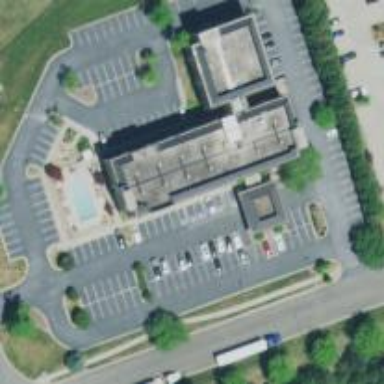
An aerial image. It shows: Hotel building.